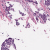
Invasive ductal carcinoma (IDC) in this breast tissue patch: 0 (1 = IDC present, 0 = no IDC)